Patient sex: F
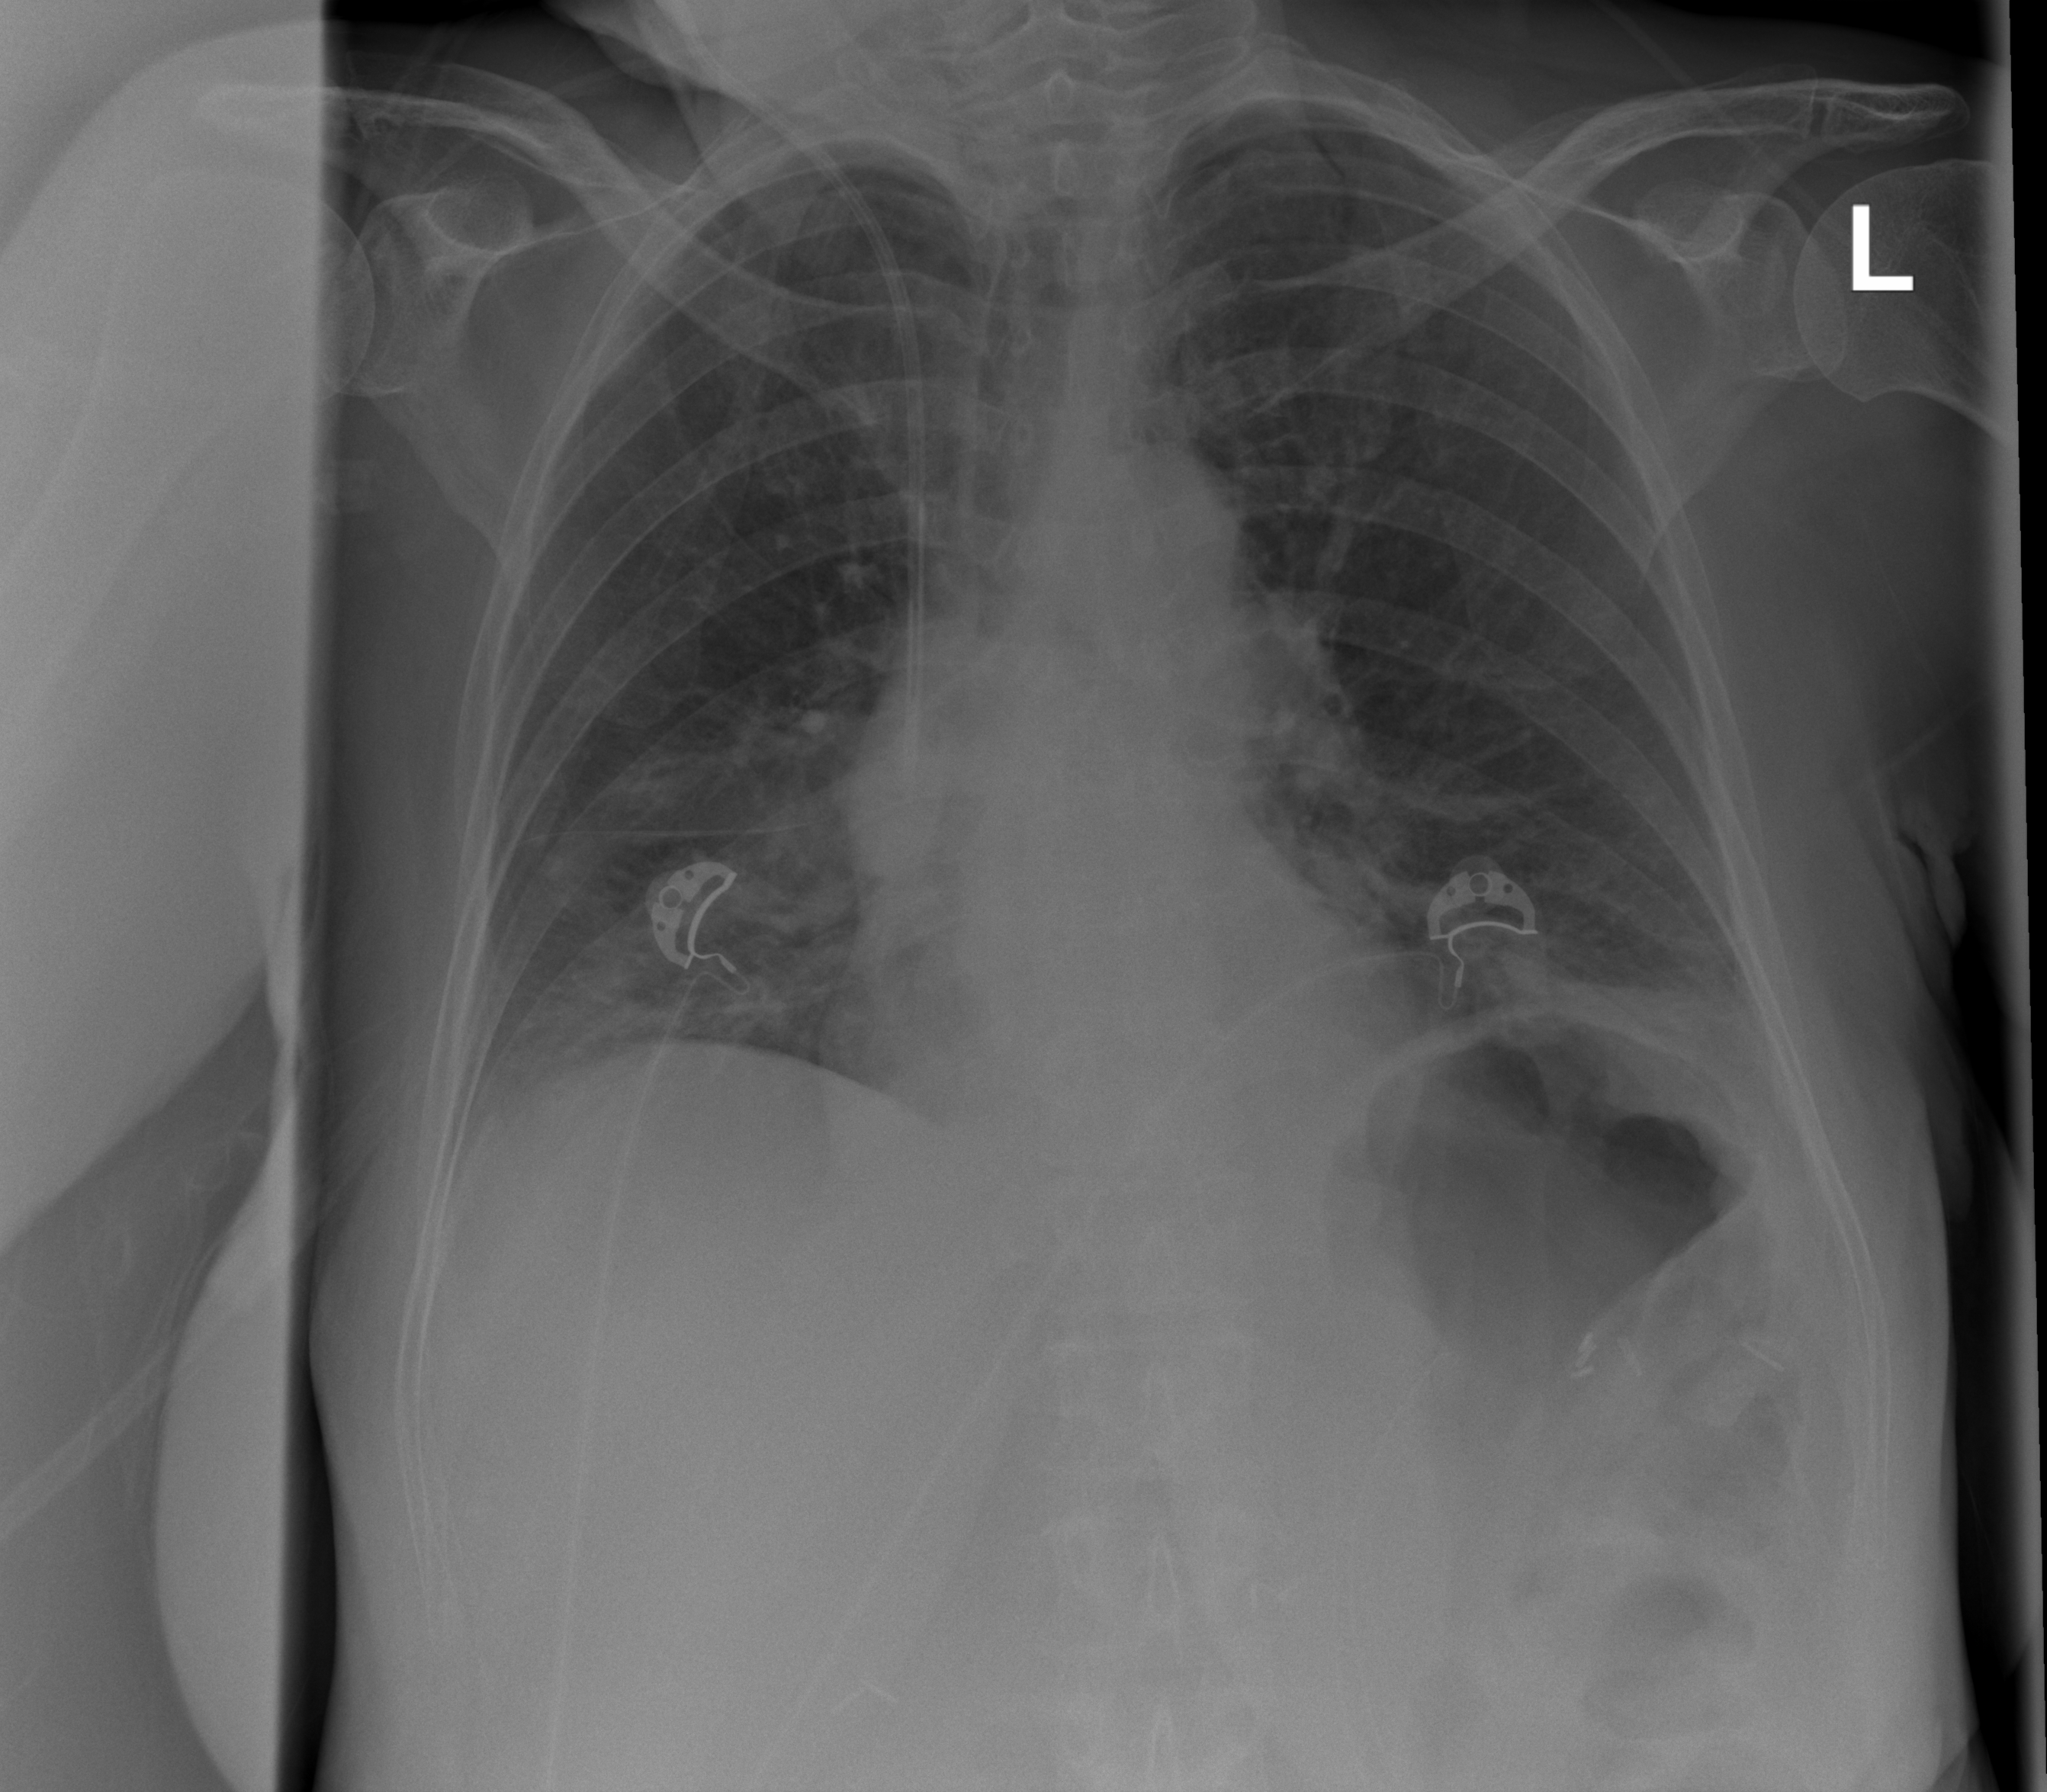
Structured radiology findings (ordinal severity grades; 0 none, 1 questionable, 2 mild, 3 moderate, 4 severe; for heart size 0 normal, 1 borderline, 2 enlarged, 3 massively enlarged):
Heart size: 0
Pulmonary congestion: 0
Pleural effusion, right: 2
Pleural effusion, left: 2
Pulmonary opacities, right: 0
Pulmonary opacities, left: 0
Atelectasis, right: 2
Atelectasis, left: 2